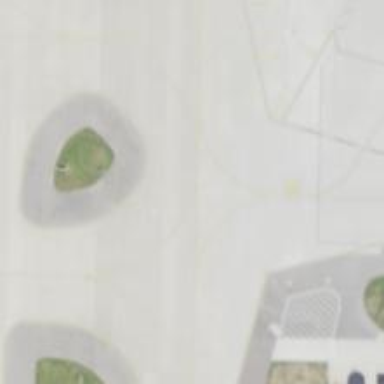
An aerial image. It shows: Image of taxiway at airport.